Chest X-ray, PA view. Patient: 70 years old, sex M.
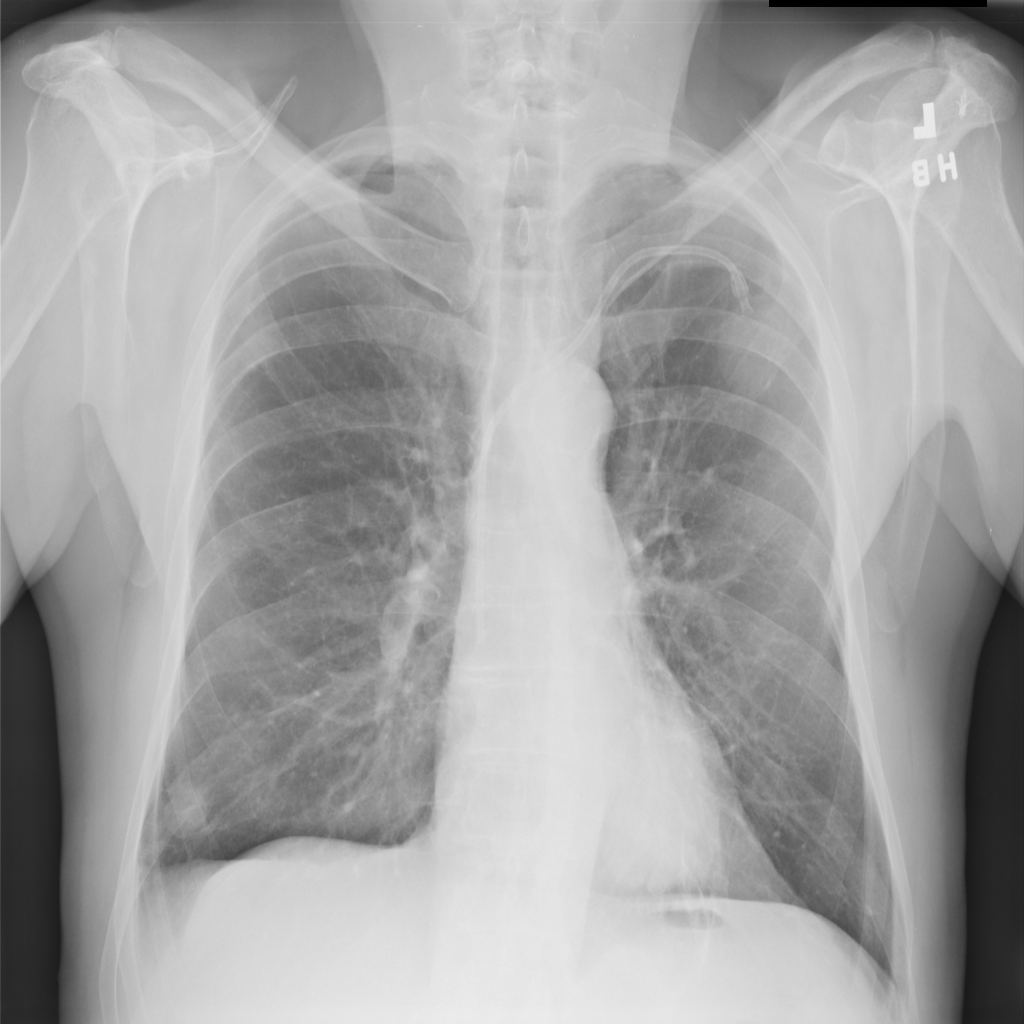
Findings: Nodule